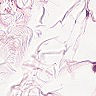
Metastatic tissue present: no